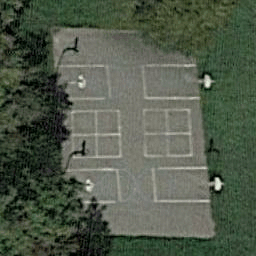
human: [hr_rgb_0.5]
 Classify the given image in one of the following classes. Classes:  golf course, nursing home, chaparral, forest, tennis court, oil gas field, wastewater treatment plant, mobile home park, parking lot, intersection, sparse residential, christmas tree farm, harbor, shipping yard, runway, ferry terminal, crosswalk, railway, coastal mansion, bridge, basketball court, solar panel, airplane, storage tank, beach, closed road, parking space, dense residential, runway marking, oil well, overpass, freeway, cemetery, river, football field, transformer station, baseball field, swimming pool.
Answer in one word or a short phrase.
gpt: basketball court